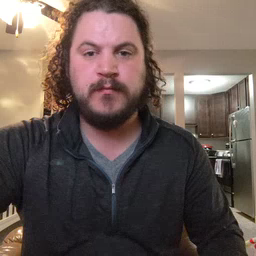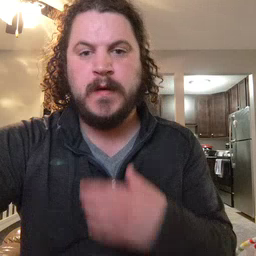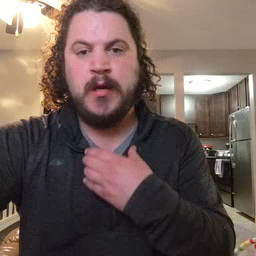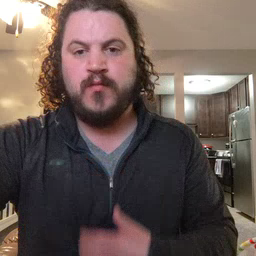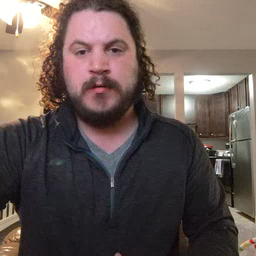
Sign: hungry